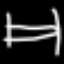
Label: bed